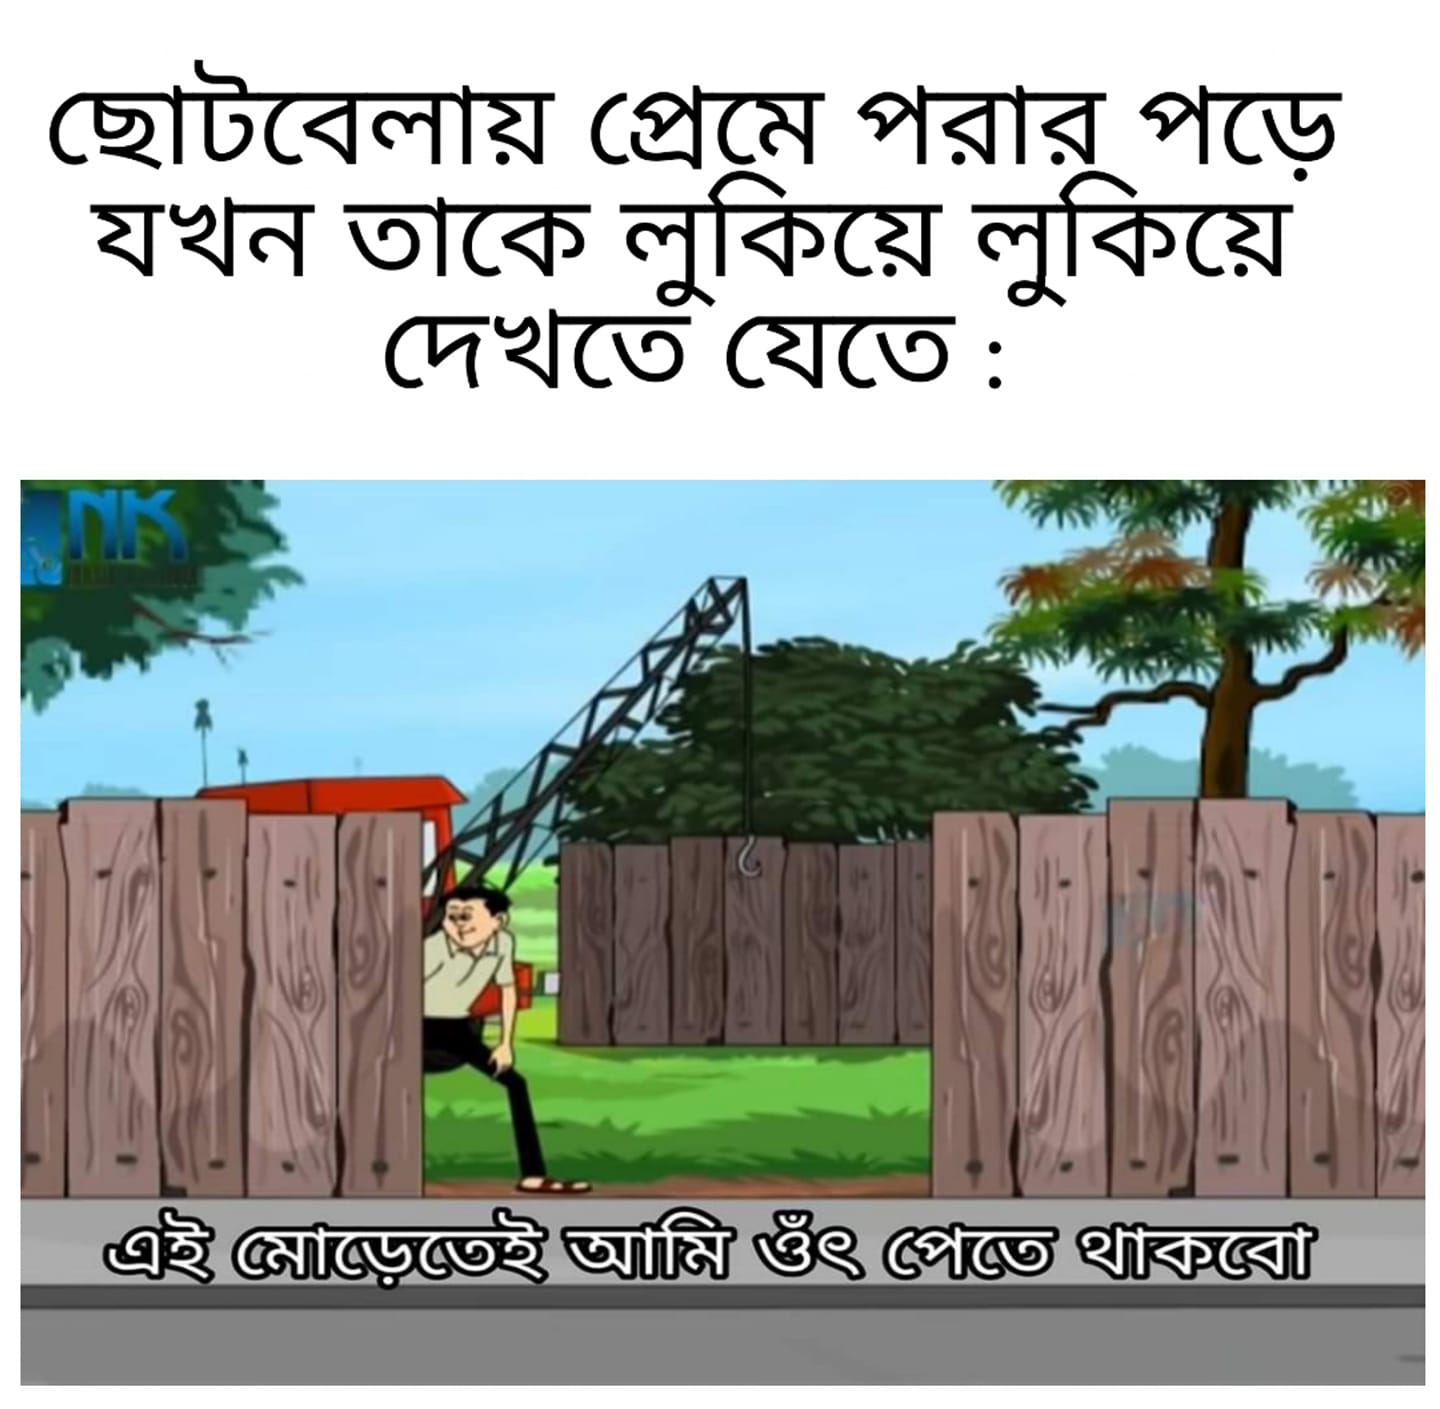
Caption: ছোটবেলায় প্রেমে পরার পড়ে যখন তাকে লুকিয়ে লুকিয়ে দেখতে যেতে    এই মোড়েতেই আমি ওত পেতে থাকবো
Label: non-hate